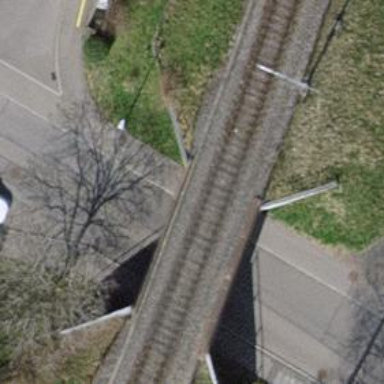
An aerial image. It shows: Railway bridge with electrified tracks and single rail.